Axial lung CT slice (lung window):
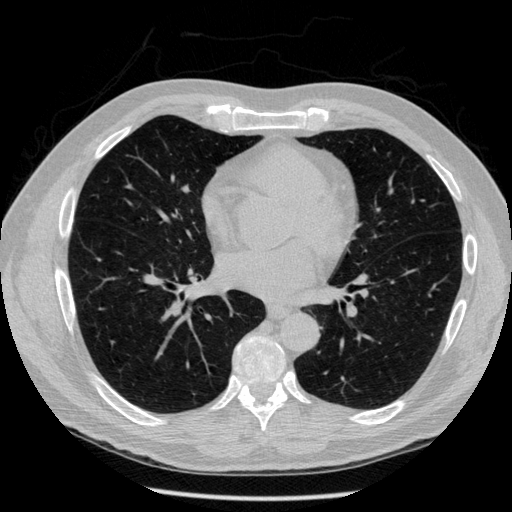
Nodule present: no